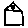
Label: house